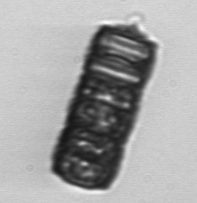
Label: Paralia_sulcata